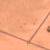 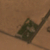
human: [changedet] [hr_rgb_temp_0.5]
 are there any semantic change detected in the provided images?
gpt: In the desert a rectangular green area appears next to the crossroads.